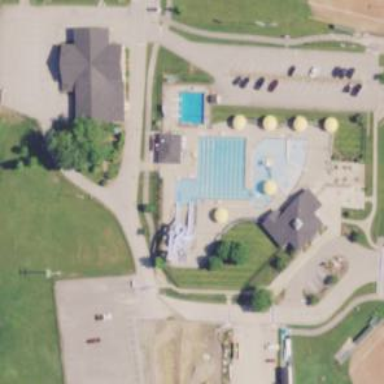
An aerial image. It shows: Water slide attraction.